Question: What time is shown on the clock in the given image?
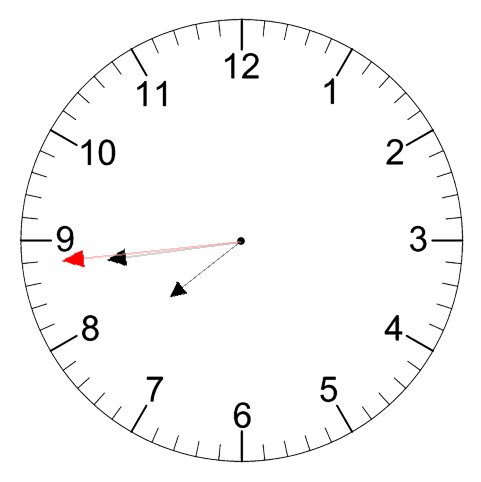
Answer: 07:43:44